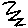
Label: zigzag